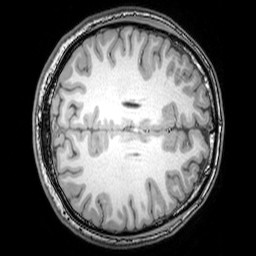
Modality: T1w
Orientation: axial
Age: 22
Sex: male
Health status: healthy
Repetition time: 0.081 s
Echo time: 0.037 s